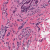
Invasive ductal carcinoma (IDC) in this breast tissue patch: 0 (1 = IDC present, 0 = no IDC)